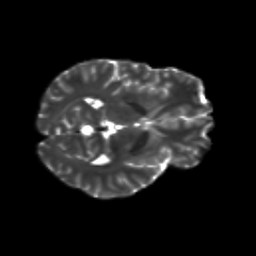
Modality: T2w
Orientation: axial
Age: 23
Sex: male
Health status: healthy
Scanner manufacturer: siemens
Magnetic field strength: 3 T
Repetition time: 8.6 s
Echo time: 0.095 s